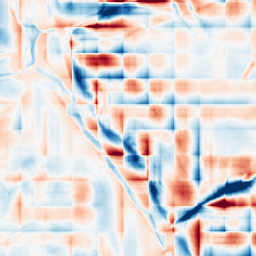
Category: wavelet
Decomposition family: wavelet_dwt
Decomposition parameters: wavelet: db2
level: 5
Upsampling method: sinc_hamming
Upsampling parameters: scale: 8
kernel_size: 16
Upsampling scale: 8